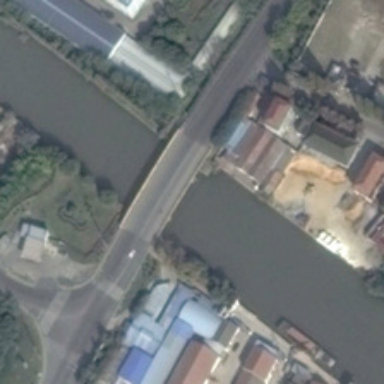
The small bridge is next to some factory buildings with red roofs .